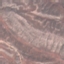
Land use / land cover: HerbaceousVegetation